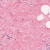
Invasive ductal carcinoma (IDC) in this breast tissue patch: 0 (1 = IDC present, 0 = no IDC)